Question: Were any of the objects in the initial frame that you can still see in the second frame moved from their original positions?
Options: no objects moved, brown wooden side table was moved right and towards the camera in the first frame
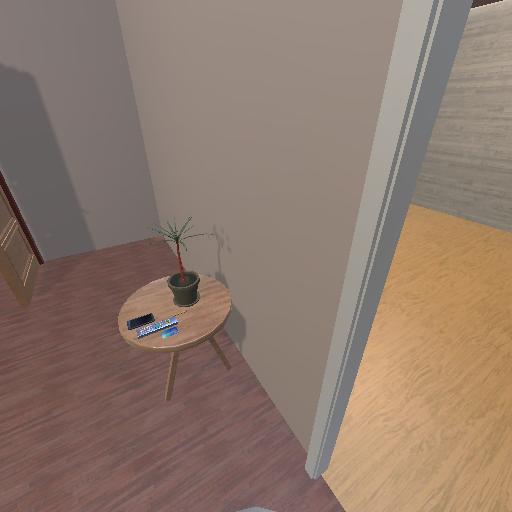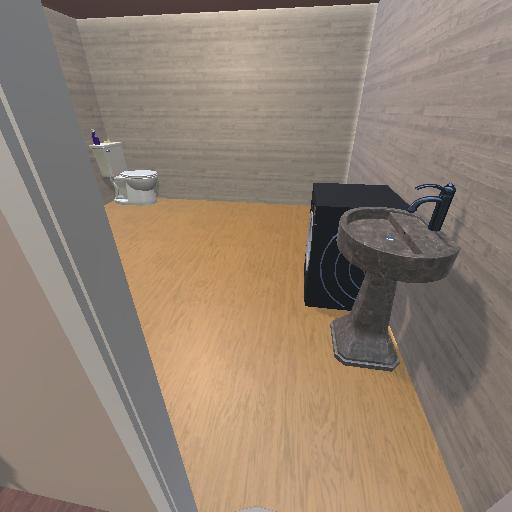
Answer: no objects moved